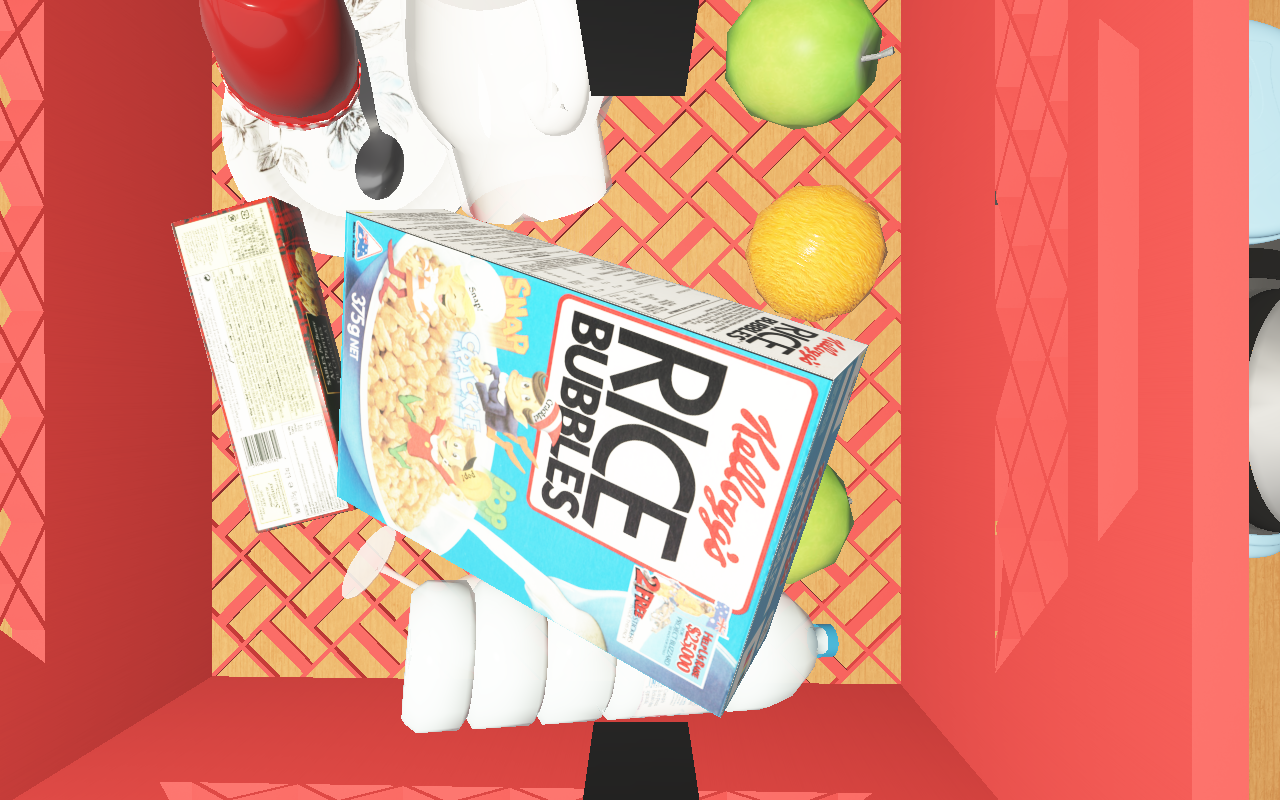
Objects in the scene:
carafe
water bottle
apple
apple
orange
orange
glass
jam jar
cereal box